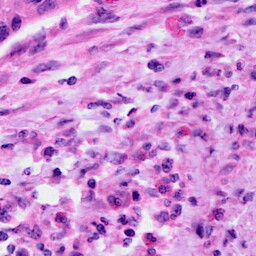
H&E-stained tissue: Cervix